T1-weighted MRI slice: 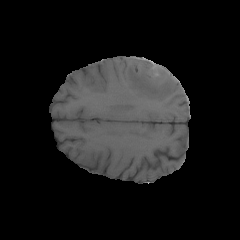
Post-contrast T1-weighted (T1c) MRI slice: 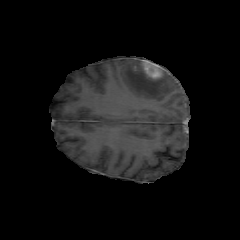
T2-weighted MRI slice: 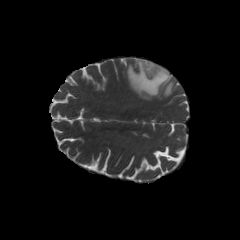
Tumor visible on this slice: yes